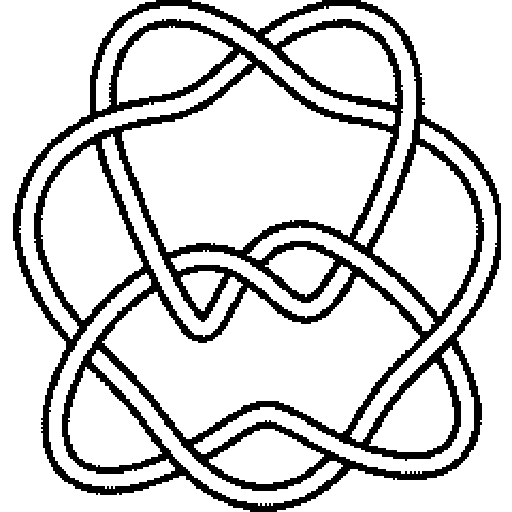
Crossing number: 10